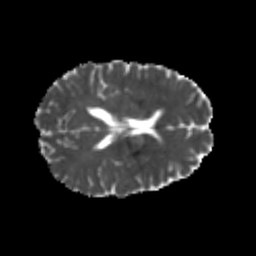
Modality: MD
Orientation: axial
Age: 22
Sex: female
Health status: healthy
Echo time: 0.074 s